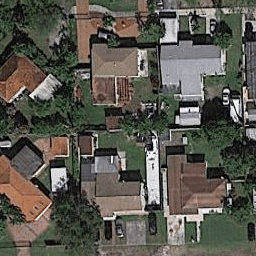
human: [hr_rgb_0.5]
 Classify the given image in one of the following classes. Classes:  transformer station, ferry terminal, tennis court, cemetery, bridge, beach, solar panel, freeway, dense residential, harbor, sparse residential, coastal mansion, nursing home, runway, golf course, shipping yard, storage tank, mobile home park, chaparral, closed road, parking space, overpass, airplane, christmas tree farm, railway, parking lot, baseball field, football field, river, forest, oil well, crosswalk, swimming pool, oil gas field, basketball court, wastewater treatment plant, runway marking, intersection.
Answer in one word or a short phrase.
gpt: dense residential